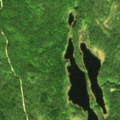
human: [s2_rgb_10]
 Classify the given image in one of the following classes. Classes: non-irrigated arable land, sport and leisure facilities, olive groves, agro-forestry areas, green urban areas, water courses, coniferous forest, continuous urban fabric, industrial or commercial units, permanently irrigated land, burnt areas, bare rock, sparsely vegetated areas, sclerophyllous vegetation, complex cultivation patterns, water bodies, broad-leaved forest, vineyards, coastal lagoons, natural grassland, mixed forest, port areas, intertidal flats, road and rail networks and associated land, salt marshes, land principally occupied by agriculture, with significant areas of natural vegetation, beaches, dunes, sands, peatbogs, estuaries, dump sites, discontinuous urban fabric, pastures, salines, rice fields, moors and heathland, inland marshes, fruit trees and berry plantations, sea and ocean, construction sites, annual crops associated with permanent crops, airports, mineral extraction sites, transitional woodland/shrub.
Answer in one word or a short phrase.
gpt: coniferous forest, mixed forest, water bodies